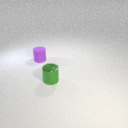
small purple rubber cylinder behind small green metal cylinder